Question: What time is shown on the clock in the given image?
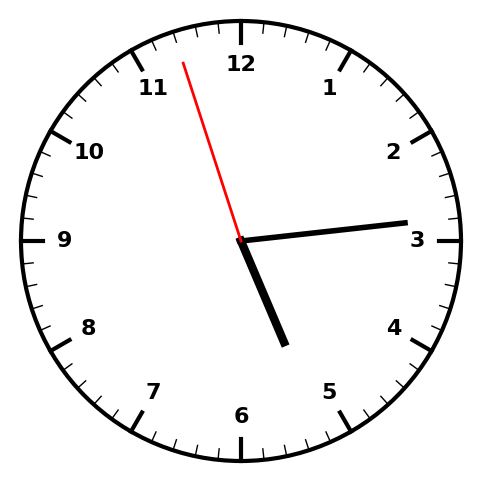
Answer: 05:13:57